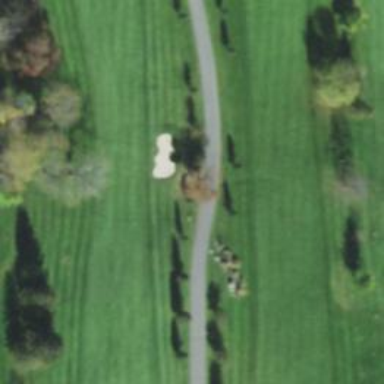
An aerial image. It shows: Golf hole.